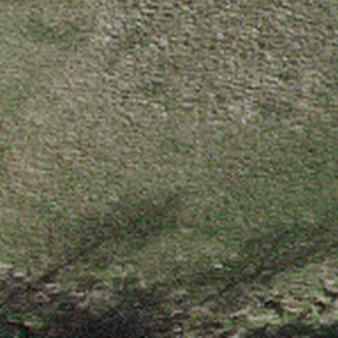
Label: other